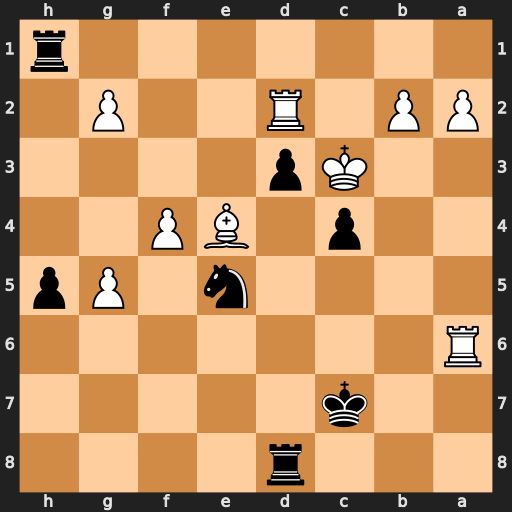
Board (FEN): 3r4/2k5/R7/4n1Pp/2p1BP2/2Kp4/PP1R2P1/7r
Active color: b
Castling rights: -
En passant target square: -
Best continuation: Rc1+ Kb4 Rd4 Kc5 Rxe4